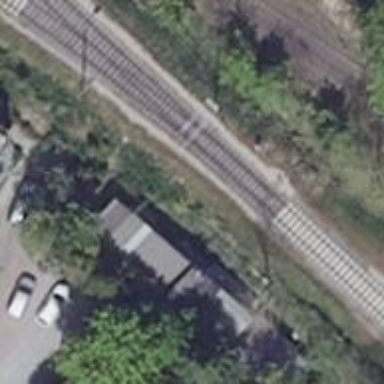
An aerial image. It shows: Railway switch with the turnout on the left side.